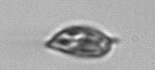
Label: Prorocentrum_triestinum